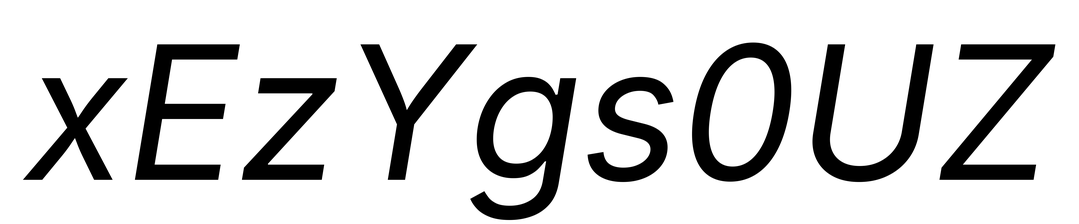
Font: Inter-Italic_Italic